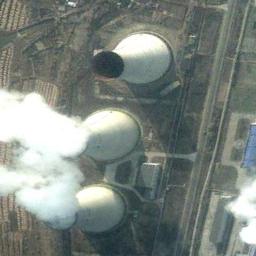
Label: thermal_power_station